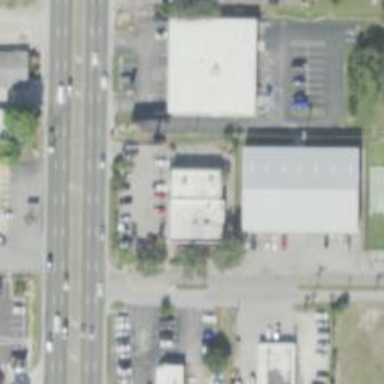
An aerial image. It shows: Convenience shop.